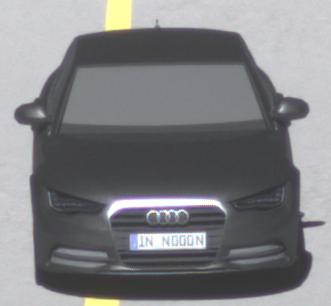
Make: Audi
Model: A6 2.0 TFSI
Detailed model: A6 (C7) Limousine
Model produced from: 2011/10
Model produced until: 2014/09
Doors: 4
Color: gray
Road condition: dry road
Daytime: midday
Contrast: high contrast